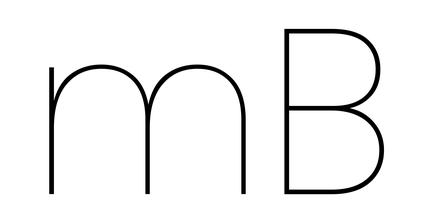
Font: Poppins-Thin